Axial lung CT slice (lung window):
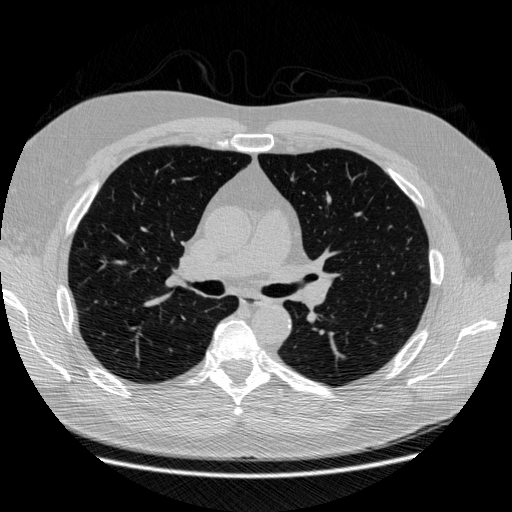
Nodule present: no